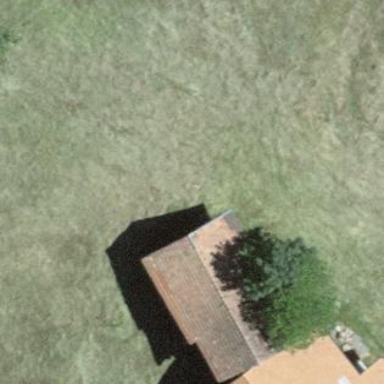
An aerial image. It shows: Barn.